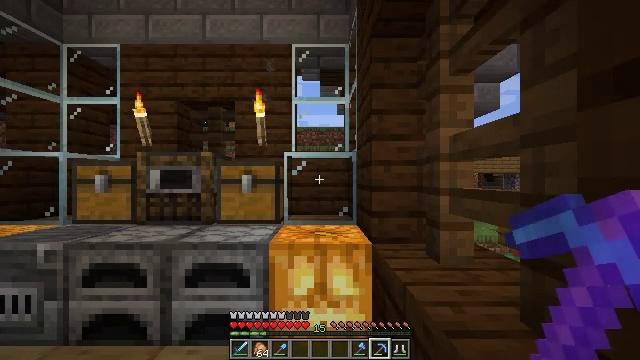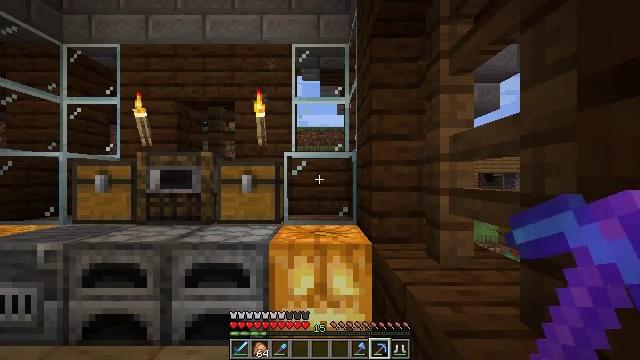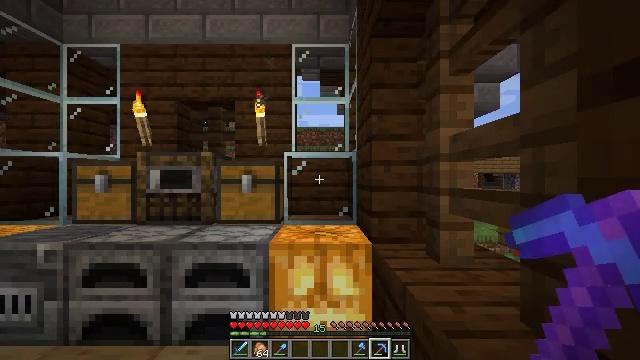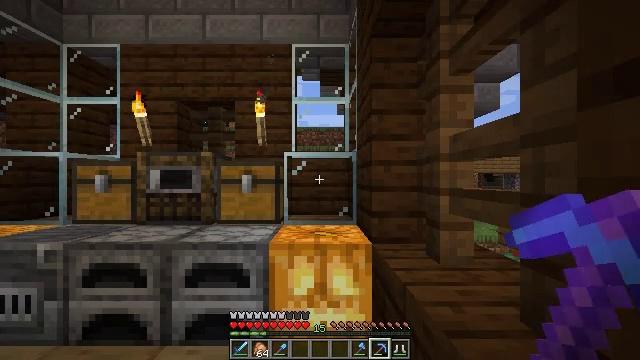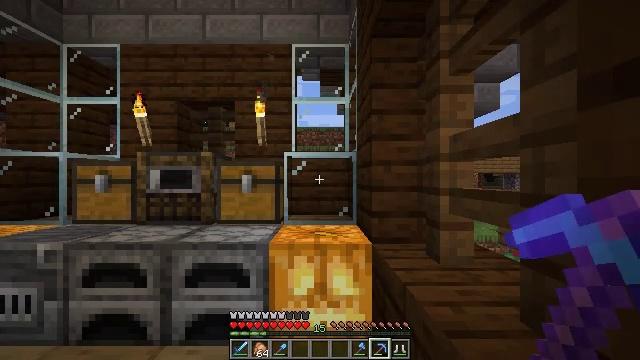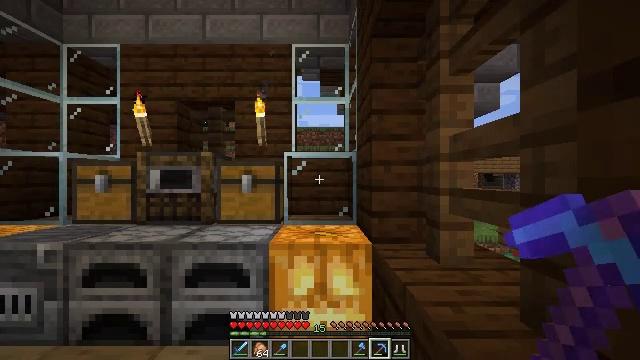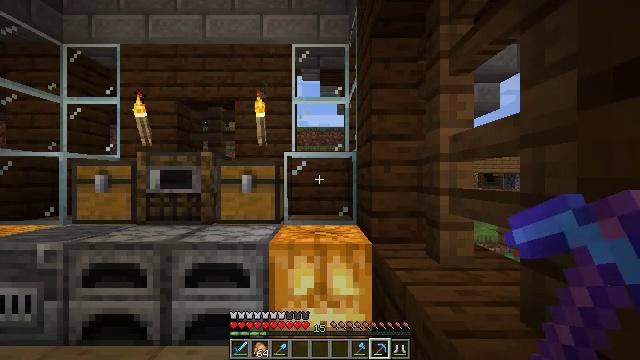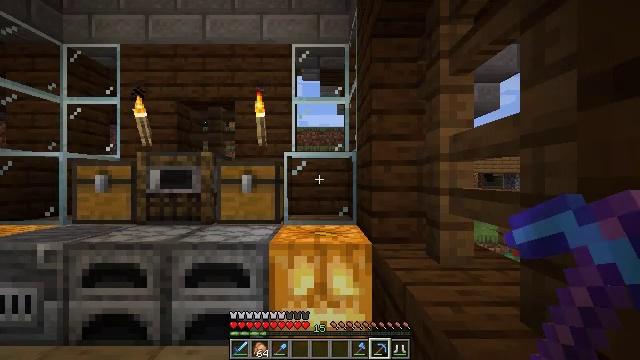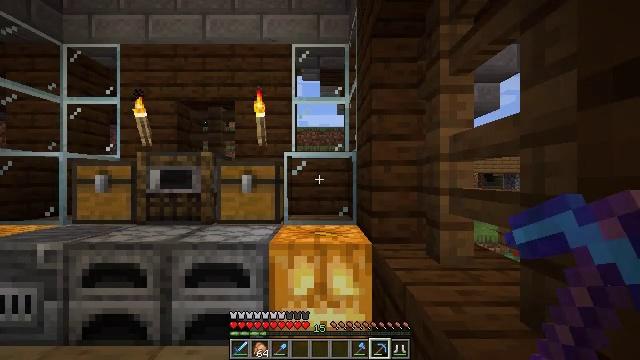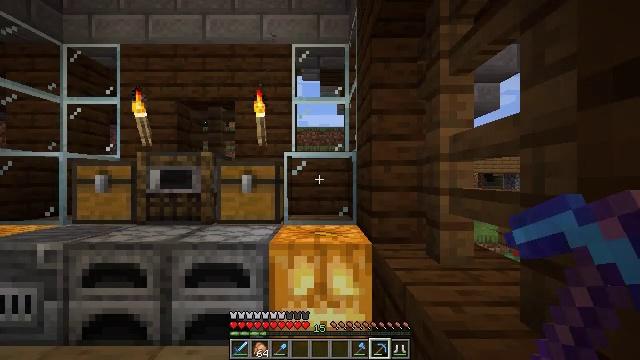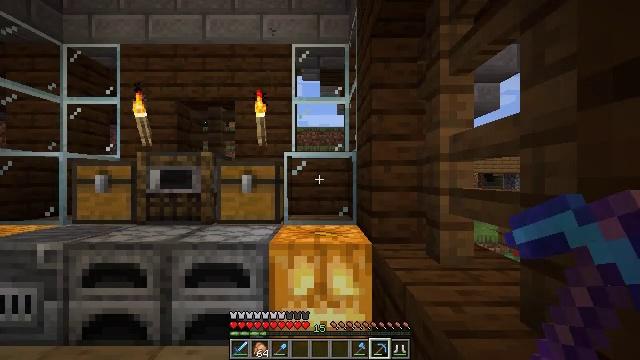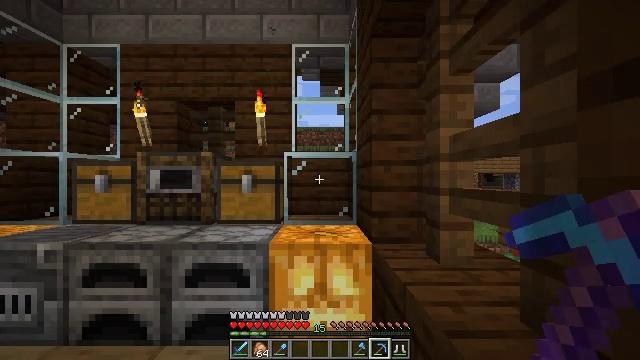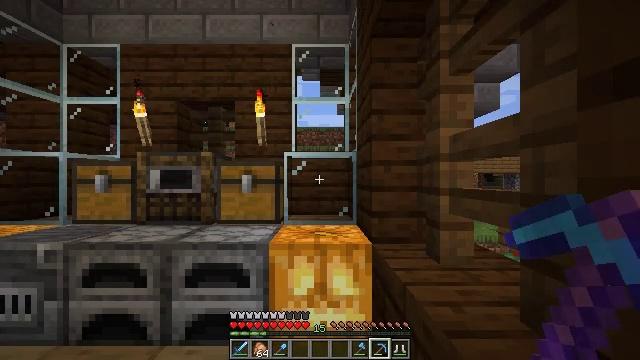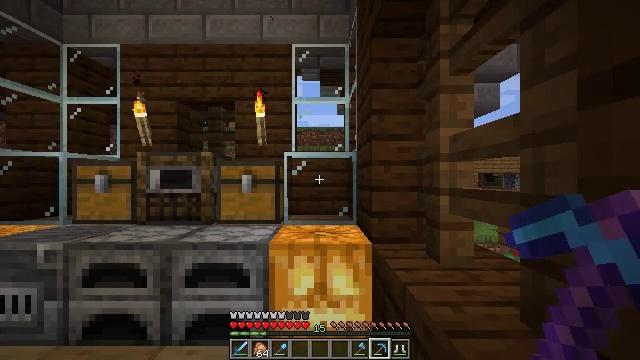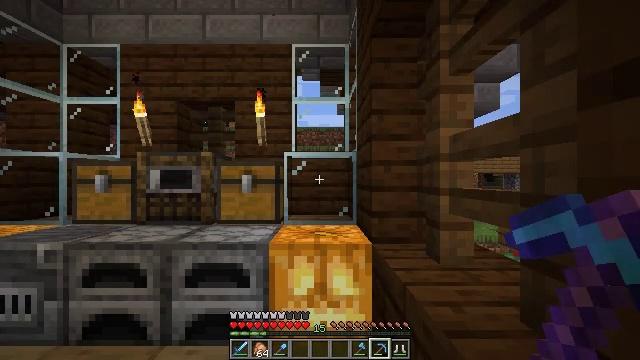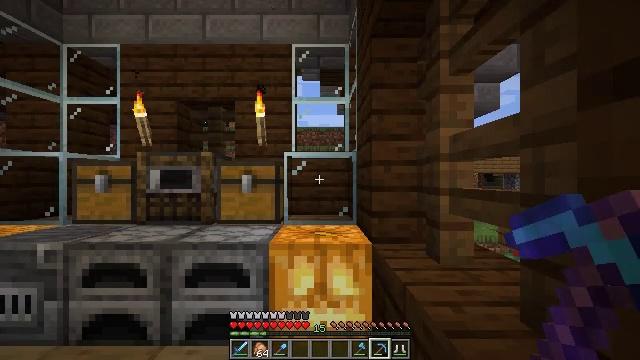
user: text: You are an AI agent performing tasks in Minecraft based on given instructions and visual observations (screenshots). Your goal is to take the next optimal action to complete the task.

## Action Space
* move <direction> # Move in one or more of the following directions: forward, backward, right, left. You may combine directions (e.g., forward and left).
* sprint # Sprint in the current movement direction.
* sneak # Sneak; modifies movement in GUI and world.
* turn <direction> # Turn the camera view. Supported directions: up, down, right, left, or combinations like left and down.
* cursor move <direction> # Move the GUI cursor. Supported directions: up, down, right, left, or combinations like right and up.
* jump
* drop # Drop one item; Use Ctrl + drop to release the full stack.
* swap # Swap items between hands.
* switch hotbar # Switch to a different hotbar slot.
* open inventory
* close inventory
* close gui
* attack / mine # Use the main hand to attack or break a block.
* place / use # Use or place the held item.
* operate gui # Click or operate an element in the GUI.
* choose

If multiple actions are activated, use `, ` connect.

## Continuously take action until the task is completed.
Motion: motion action
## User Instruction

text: Gather spruce leaves to collect foliage.
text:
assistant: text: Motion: no_op
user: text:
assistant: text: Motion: no_op
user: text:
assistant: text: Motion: no_op
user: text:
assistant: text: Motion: no_op
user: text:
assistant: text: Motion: no_op
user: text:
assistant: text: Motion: no_op
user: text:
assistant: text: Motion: no_op
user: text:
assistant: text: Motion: no_op
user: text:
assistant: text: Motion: no_op
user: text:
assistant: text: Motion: no_op
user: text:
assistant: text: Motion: no_op
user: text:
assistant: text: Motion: no_op
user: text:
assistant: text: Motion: no_op
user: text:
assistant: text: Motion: no_op
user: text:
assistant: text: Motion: no_op
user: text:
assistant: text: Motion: no_op
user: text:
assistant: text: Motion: no_op
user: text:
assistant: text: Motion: no_op
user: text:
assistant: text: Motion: no_op
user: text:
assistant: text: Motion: no_op
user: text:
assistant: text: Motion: no_op
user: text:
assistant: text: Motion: no_op
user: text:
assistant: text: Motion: turn right and up
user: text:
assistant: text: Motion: no_op
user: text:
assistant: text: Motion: turn left and down
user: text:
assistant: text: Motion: turn left and down
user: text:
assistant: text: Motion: turn left and down
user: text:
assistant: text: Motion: turn left and down
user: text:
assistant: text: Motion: turn left and down
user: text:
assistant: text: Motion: no_op